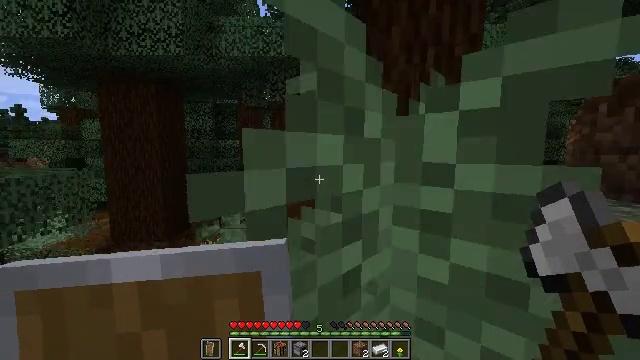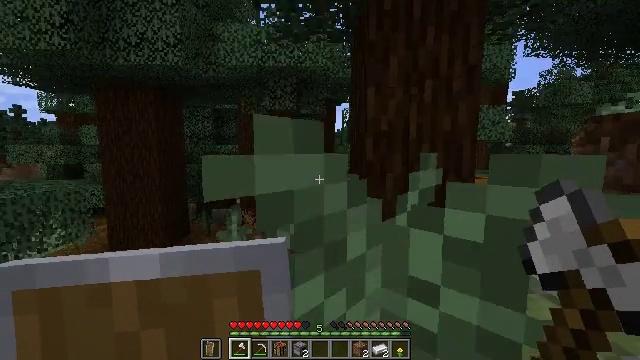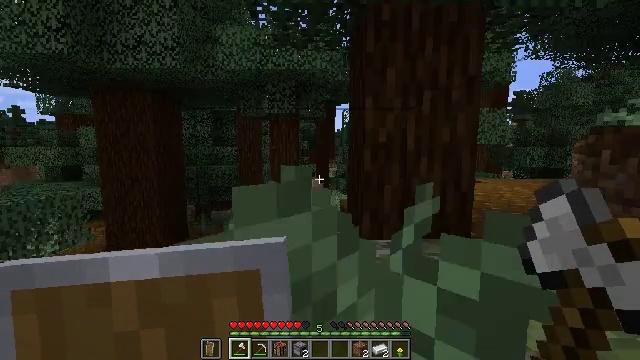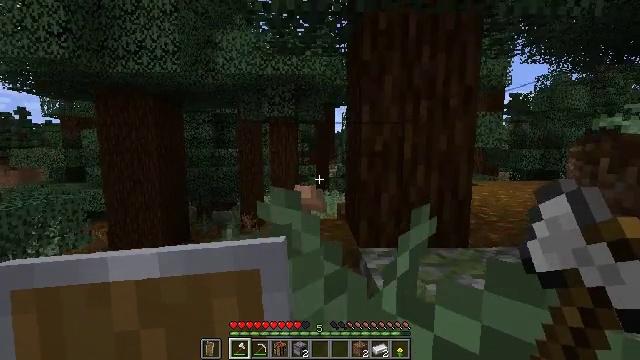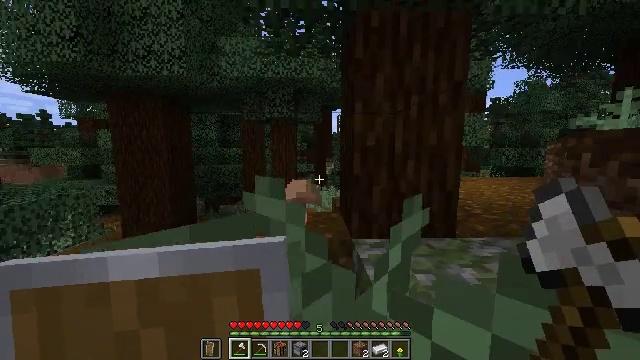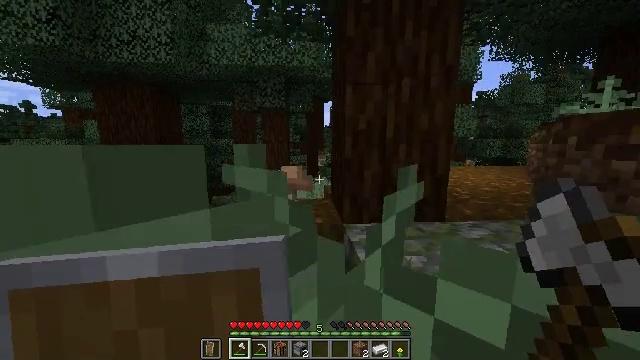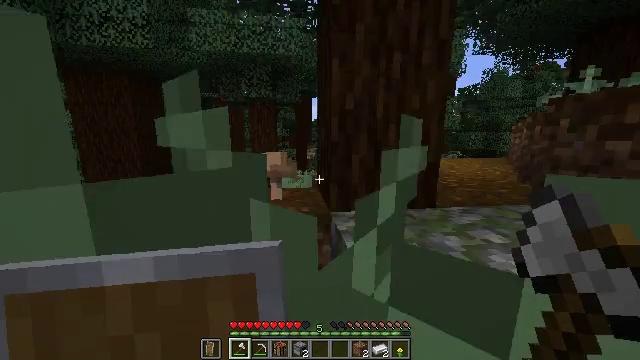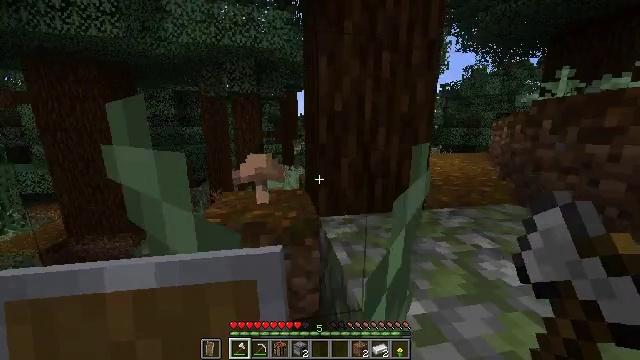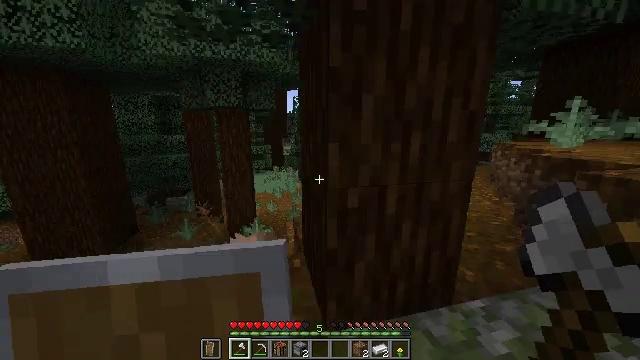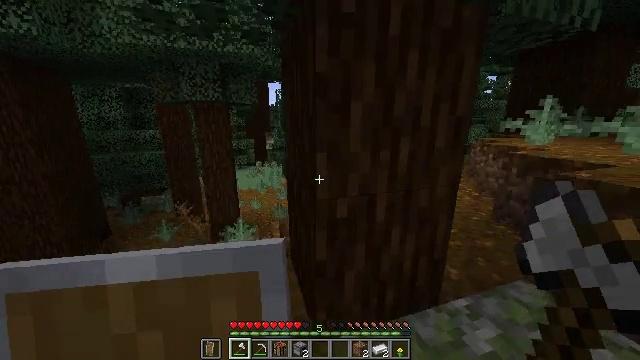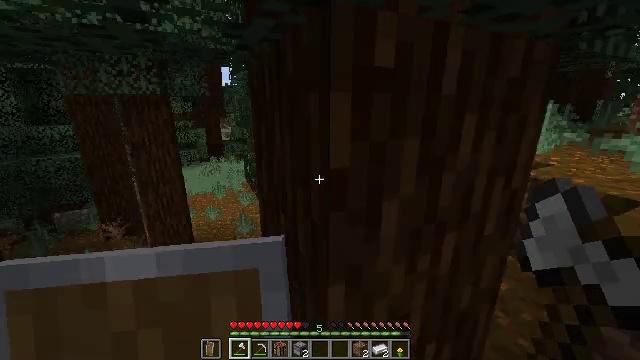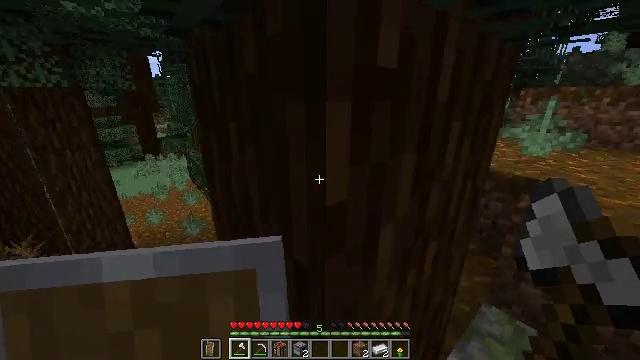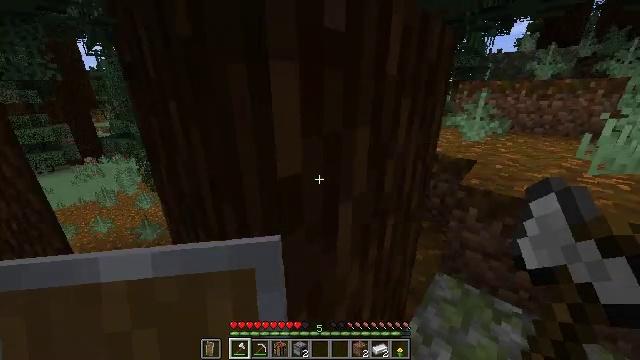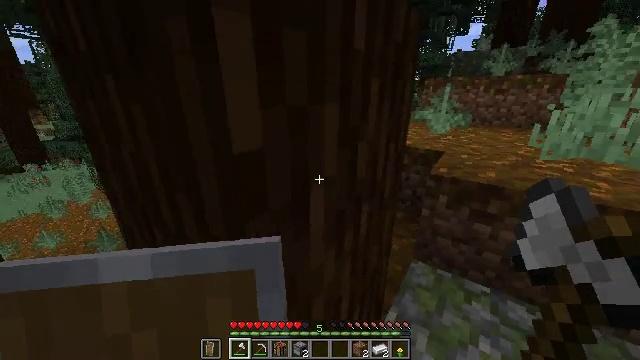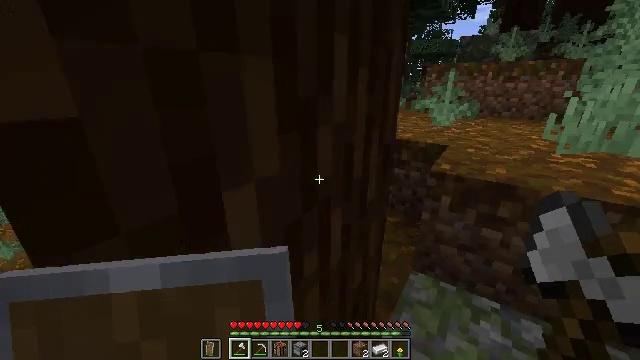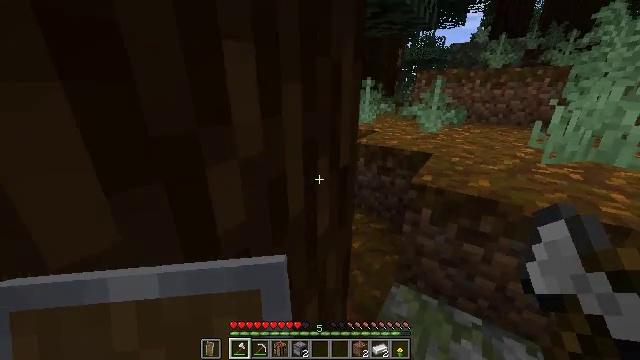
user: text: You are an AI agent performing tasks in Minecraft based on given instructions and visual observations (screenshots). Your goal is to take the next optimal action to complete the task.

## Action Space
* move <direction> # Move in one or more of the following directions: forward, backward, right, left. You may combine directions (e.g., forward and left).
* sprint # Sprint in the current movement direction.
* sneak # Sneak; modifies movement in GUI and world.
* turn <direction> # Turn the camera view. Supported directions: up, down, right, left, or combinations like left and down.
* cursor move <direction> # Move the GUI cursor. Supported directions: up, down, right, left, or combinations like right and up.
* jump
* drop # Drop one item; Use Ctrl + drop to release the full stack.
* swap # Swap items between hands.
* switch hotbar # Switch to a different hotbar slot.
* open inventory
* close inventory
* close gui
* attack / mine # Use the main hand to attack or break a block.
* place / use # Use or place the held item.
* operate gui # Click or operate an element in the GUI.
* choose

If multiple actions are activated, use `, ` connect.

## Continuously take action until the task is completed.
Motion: motion action
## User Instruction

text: Harvest sweet berries by mining the bush.
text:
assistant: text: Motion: move forward, sprint
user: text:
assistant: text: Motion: move forward, sprint
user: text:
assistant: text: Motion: move forward, sprint
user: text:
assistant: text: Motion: move forward, sprint
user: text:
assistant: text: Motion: move forward, sprint, turn right and down, jump
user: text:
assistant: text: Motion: move forward, sprint, turn right and down, jump
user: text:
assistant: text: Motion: move forward, sprint, turn right and down, jump
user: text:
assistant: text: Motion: move forward, sprint, turn right and down, jump
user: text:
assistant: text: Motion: move forward, sprint, turn right and down, jump
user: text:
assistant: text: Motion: move forward, sprint, turn right and down, jump
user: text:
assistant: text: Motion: move forward, sprint, turn right and down, jump
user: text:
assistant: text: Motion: move forward, sprint, turn right and down, jump
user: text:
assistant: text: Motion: move forward and move right, sprint, turn right, jump
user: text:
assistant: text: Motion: move forward and move right, sprint, turn right, jump
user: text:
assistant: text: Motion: move forward and move right, sprint, jump
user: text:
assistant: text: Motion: move forward and move right, sprint, jump
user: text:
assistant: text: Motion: move forward and move right, sprint
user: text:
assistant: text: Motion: move forward and move right, sprint
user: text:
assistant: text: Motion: move forward and move right, sprint, turn left
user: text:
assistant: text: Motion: move forward and move right, sprint, turn left and up
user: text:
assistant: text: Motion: move forward and move right, sprint, turn left and up
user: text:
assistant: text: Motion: move forward, sprint, turn left and up
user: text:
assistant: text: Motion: move forward, sprint, turn left
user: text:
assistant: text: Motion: move forward, sprint, turn left
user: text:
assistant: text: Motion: move forward, sprint, turn left, jump
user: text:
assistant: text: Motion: move forward, sprint, jump
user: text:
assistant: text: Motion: move forward, sprint, jump
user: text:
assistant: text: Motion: move forward, sprint, jump
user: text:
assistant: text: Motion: move forward, sprint, jump
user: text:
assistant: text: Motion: move forward, sprint, jump